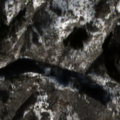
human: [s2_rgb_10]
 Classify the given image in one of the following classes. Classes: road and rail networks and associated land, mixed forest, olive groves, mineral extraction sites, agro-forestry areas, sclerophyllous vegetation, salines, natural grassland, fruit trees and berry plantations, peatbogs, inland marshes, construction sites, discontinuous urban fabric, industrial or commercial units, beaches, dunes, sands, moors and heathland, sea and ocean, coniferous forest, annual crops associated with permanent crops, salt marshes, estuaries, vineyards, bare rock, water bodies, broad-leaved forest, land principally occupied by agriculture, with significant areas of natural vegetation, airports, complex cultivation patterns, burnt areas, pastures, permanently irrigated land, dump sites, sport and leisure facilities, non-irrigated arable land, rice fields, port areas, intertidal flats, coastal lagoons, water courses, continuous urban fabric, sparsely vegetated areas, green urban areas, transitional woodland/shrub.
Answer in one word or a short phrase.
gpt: broad-leaved forest, mixed forest, transitional woodland/shrub